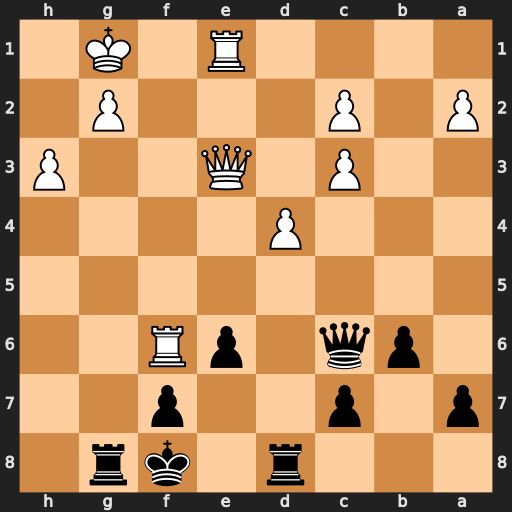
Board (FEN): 3r1kr1/p1p2p2/1pq1pR2/8/3P4/2P1Q2P/P1P3P1/4R1K1
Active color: b
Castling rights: -
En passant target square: -
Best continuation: Qxg2#